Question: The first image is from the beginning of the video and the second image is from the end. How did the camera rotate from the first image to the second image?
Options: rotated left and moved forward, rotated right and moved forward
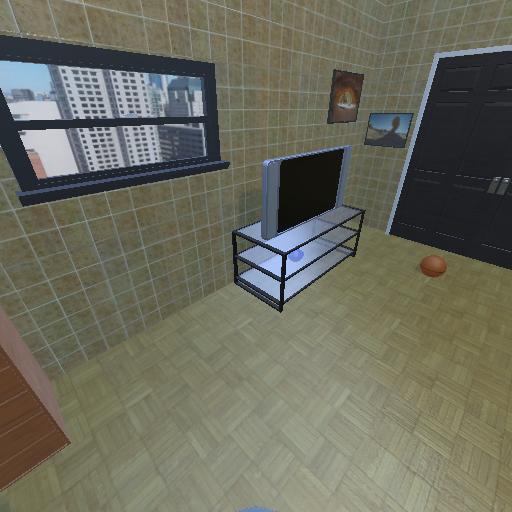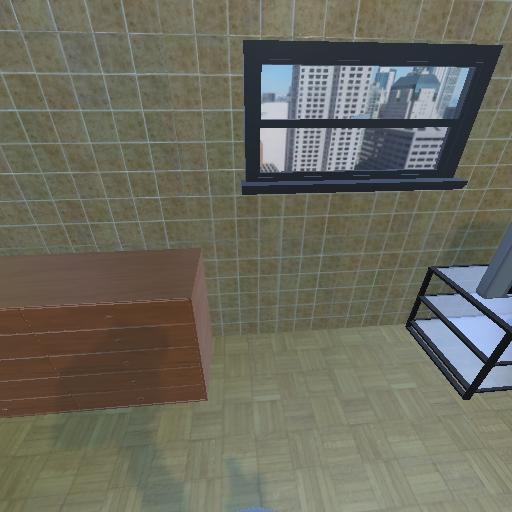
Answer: rotated left and moved forward